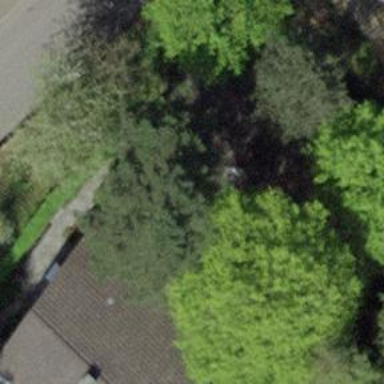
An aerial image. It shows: Garage building.